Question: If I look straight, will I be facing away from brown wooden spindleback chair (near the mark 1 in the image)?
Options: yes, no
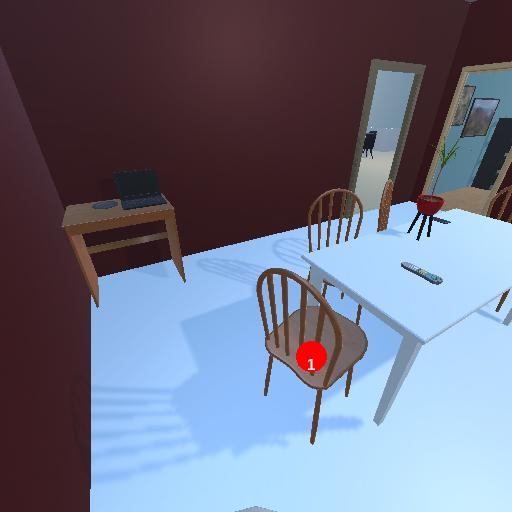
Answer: yes